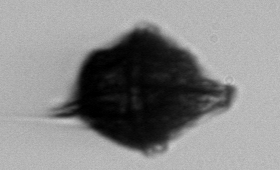
Label: Gonyaulax